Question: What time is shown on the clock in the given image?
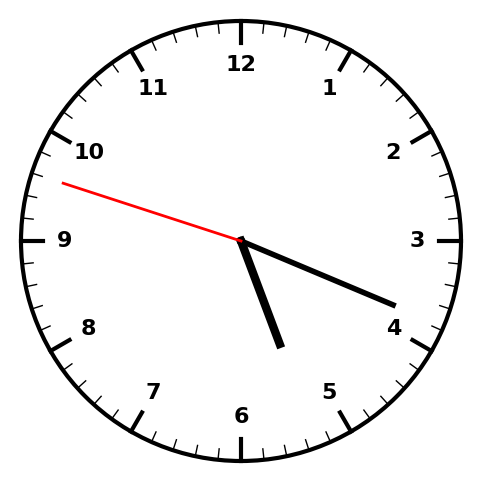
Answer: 05:18:48